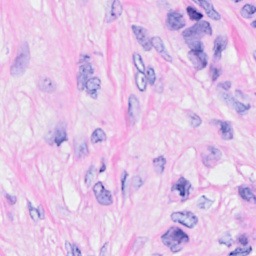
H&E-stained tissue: Breast